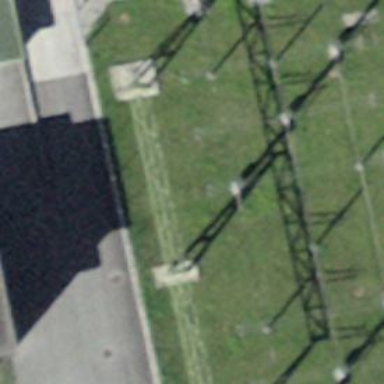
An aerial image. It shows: Insulator used in power systems.